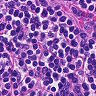
Metastatic tissue present: no